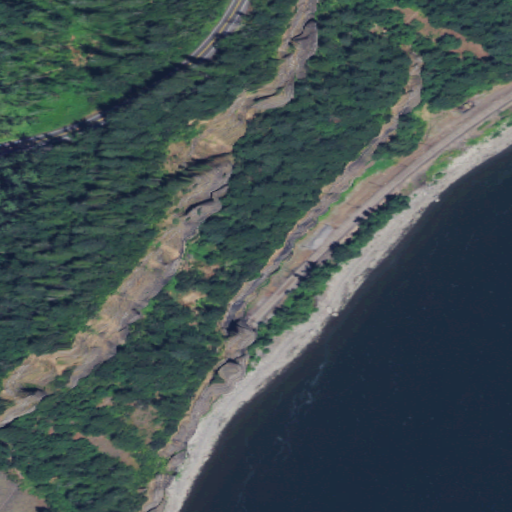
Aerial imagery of cliff(s) in Washington named Cape Horn containing pasture, open water, deciduous forest, evergreen forest, mixed forest, open development, herbaceous wetlands, low intensity development, and woody wetlands